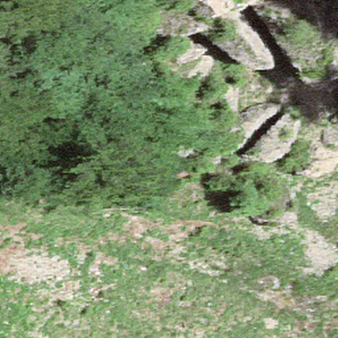
Label: bouldering_area